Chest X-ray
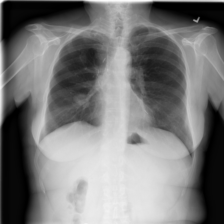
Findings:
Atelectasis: negative
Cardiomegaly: negative
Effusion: positive
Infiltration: negative
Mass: negative
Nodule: negative
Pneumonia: negative
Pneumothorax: negative
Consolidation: negative
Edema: negative
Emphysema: negative
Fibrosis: negative
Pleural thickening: negative
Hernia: negative